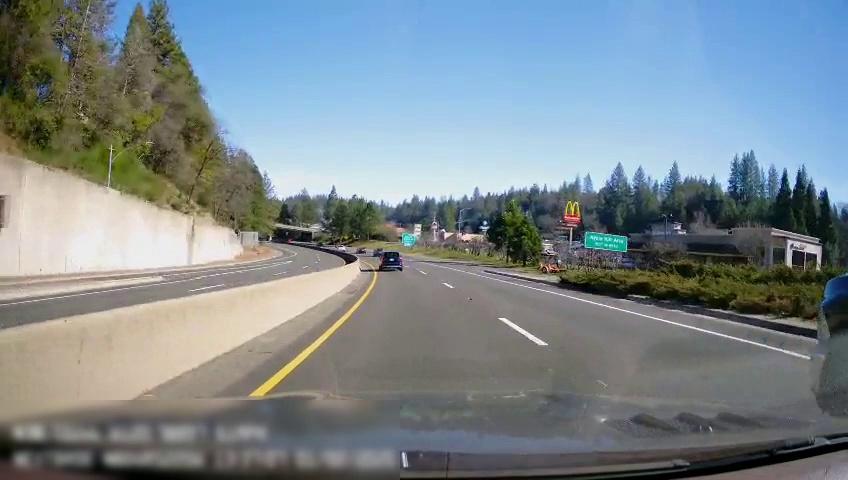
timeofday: Day
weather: Sunny
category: Drivable Space
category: Drivable Space
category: Vehicles | Truck
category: Vehicles | SUV
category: Vehicles | Truck
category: Lanes | Current Lane
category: Lanes | Current Lane
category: Lanes | Alternate Lane
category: Lanes | Opposite Lane
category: Lanes | Opposite Lane
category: Lanes | Opposite Lane
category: Traffic | Signs
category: Traffic | Signs